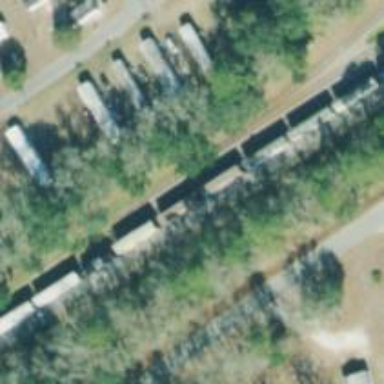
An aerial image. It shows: Railway siding with rails.